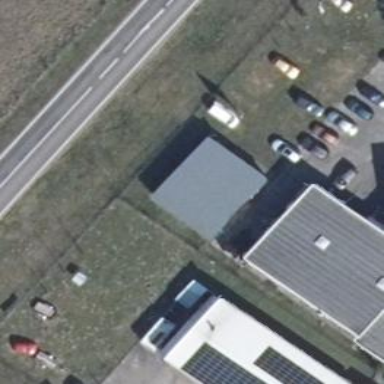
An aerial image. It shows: Garage building.